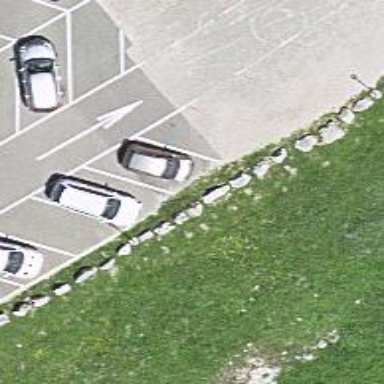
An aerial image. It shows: Block barrier.